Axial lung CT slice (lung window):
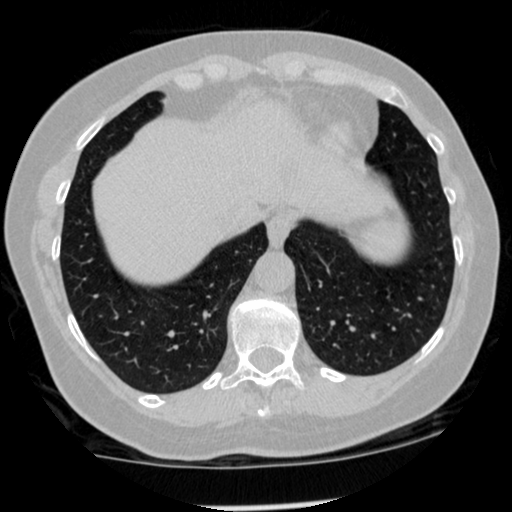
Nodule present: no